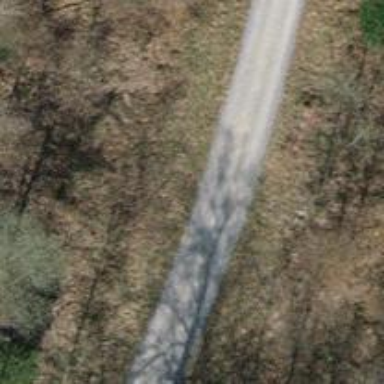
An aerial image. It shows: Unpaved track with grade2 quality type.